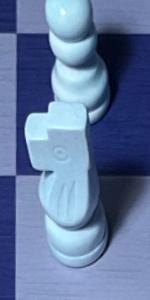
Label: Knight_White